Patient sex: F
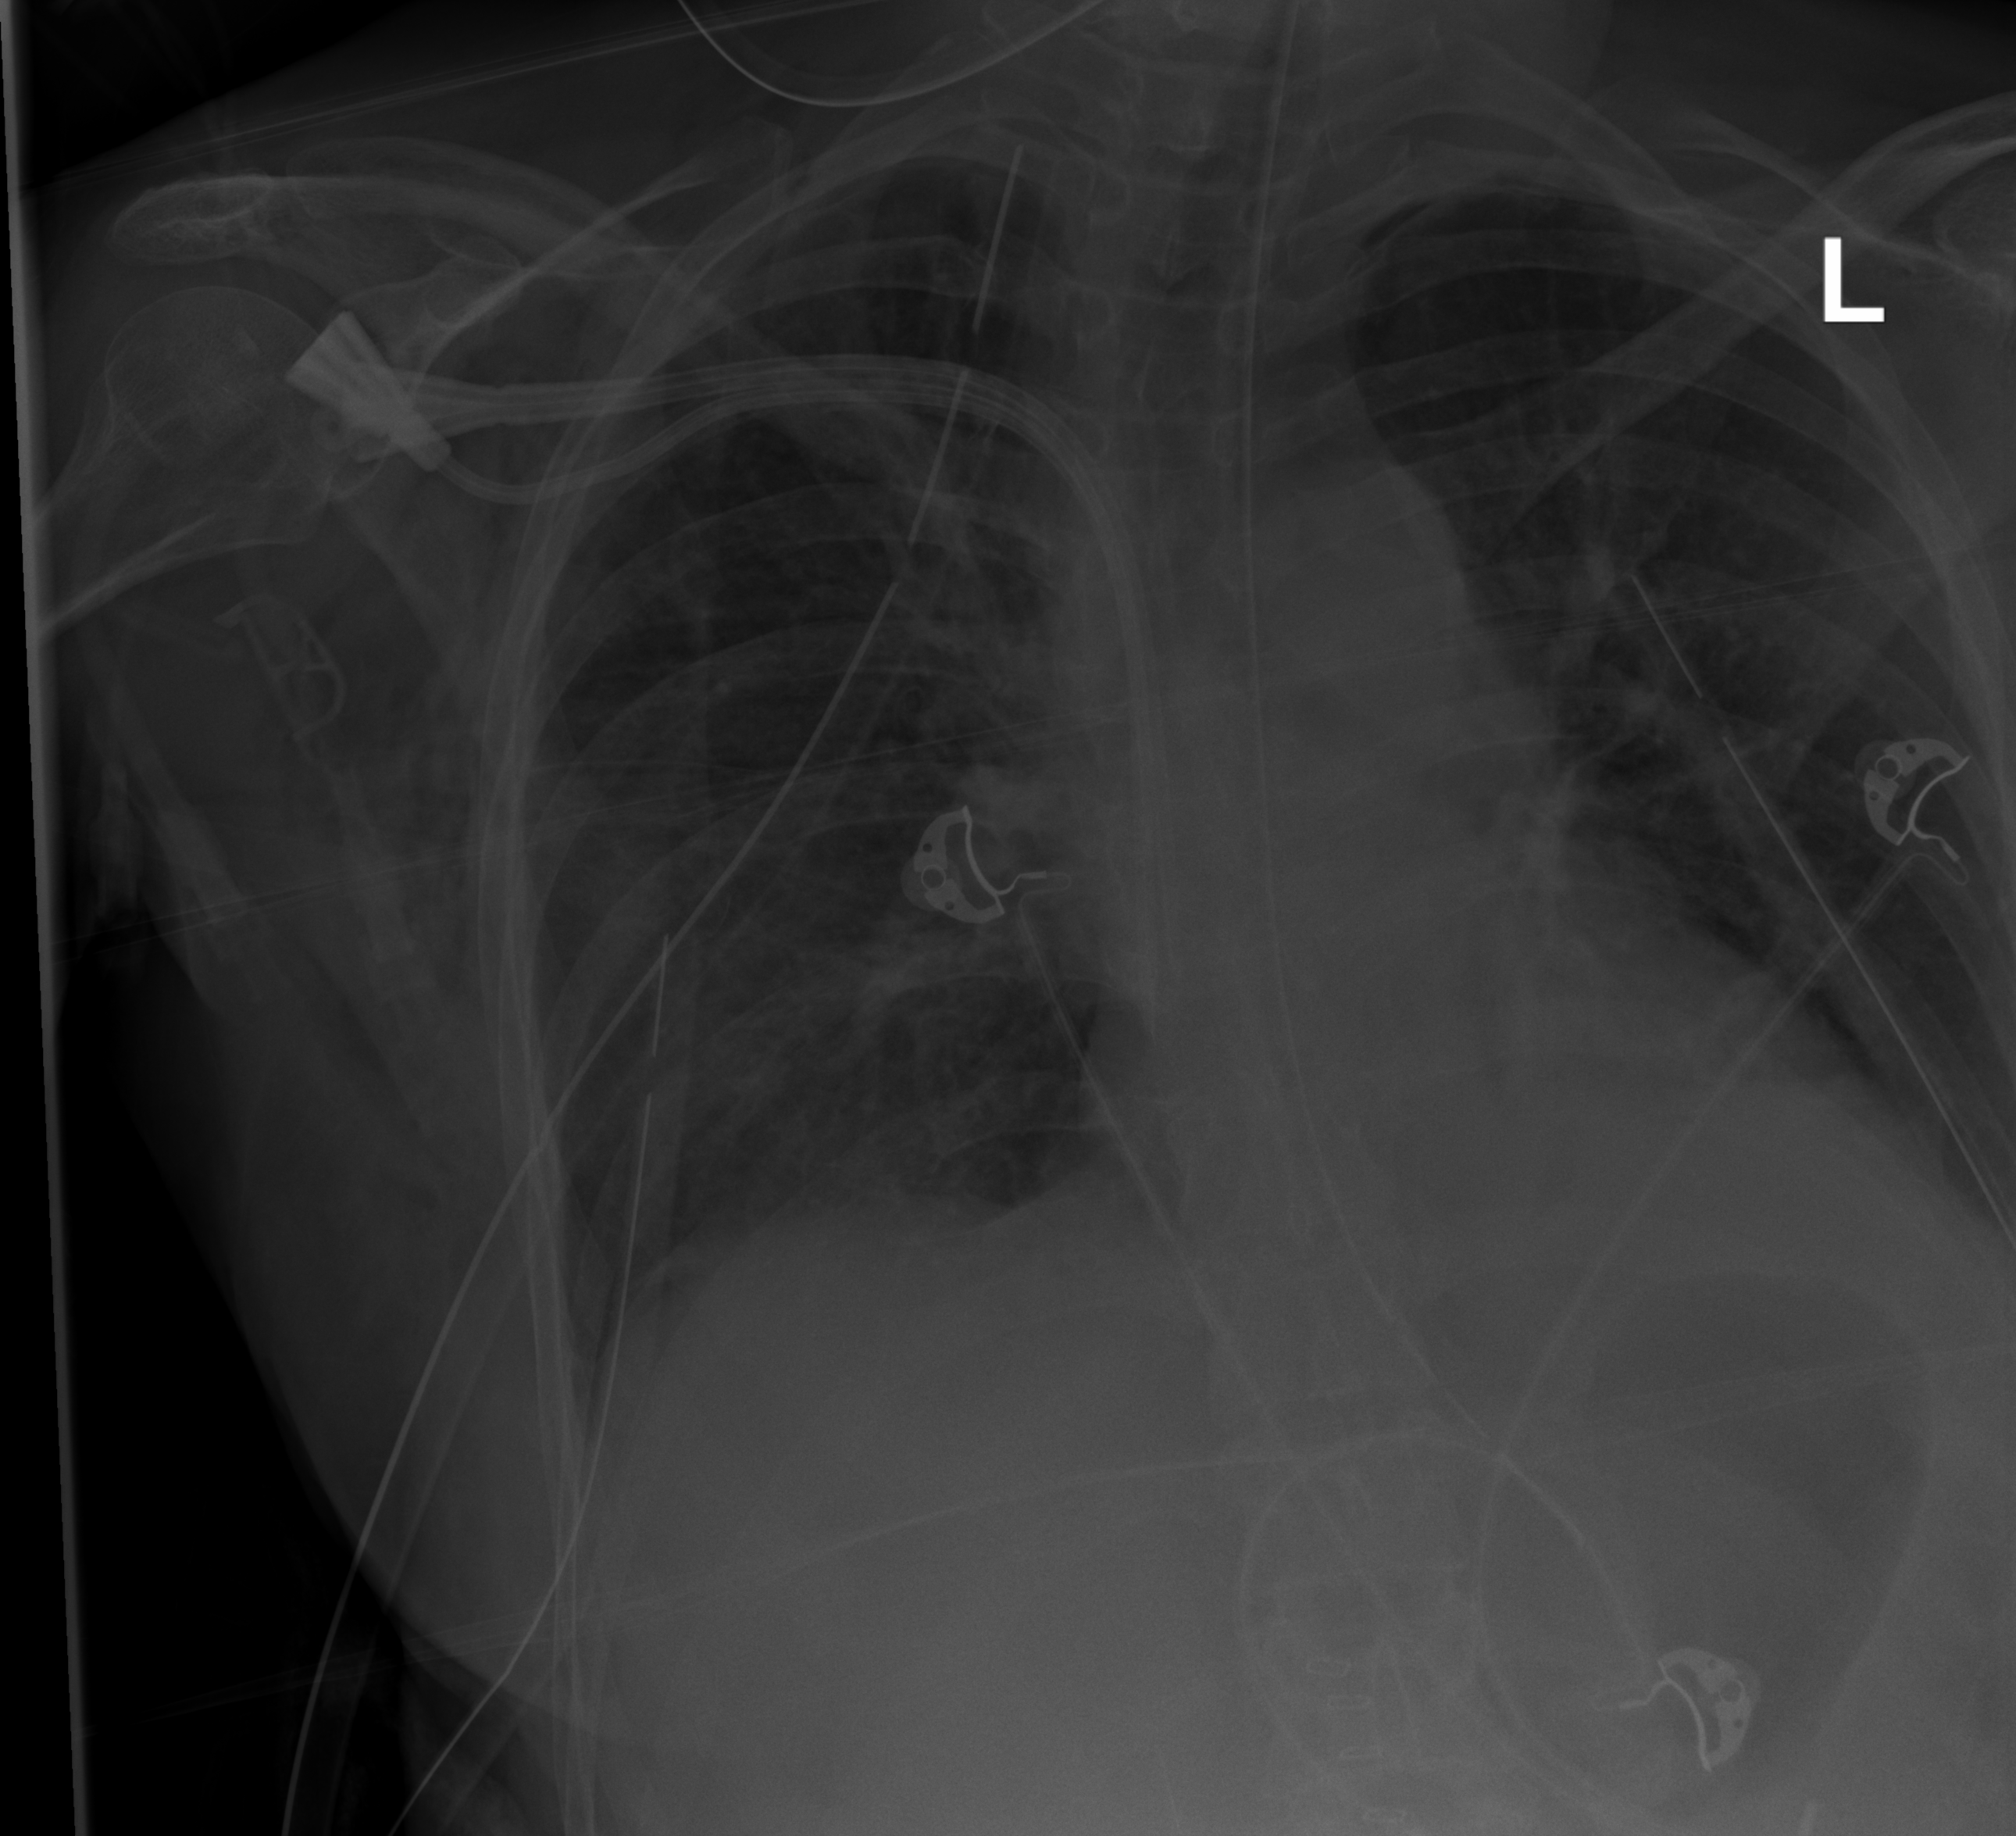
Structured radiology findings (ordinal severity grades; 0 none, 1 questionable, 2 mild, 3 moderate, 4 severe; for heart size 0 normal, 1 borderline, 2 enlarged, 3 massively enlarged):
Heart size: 0
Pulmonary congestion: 1
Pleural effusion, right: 2
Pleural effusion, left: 2
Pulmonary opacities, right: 2
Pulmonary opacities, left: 0
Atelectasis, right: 2
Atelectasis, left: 2